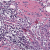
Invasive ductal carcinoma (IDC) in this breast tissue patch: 1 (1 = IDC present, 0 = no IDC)